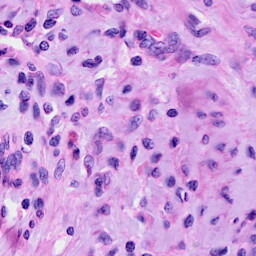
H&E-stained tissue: Cervix